Question: Potentially easy matlab question here, but I've searched and can't sort out how to do this.
I've got a variables, which plot like this:
I simple want the x axis to be the y axis and vice versa. How do I swap them?
Thank you in advance for your help!!
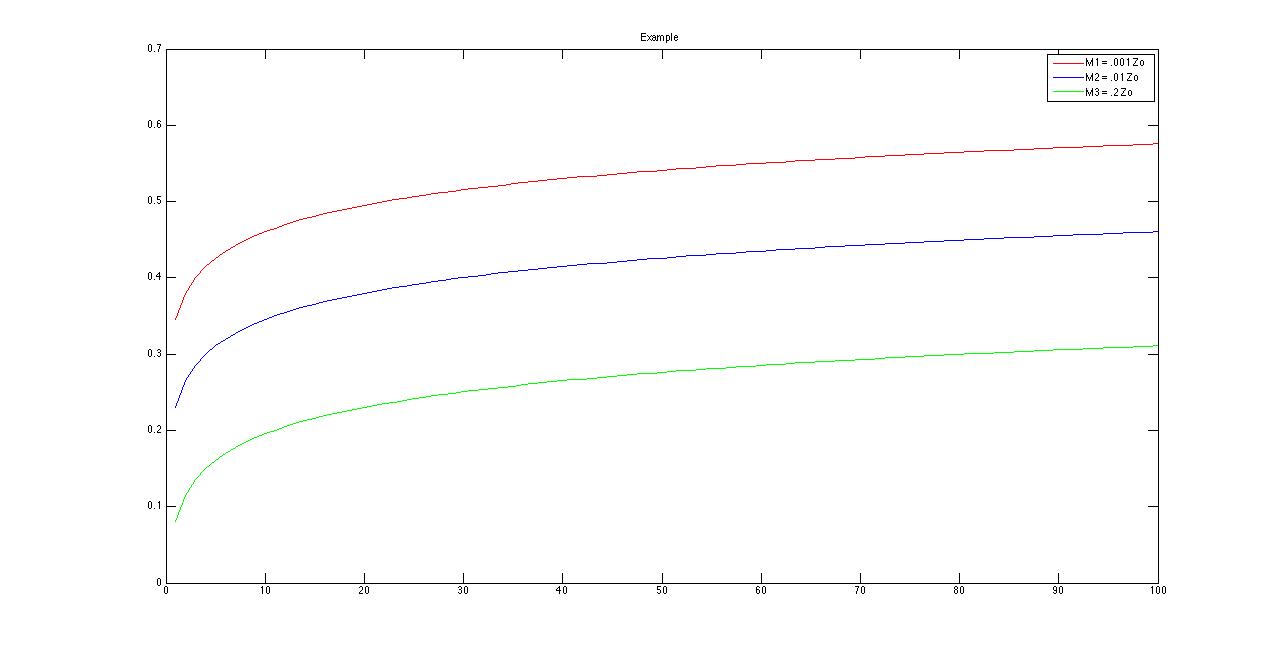
Answer: The standard way would be to swap the arguments passed to 'plot':
'''
plot(ydata, xdata) %// instead of plot(xdata, ydata)
'''
Failing that, you can change the view to rotate the axes:
'''
view([90 -90]) %// instead of normal view, which is view([0 90])
'''